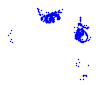
Particle: pion